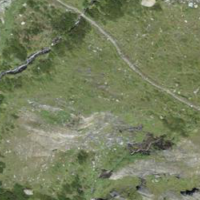
EUNIS habitat code: 26
Species observed at this site:
Leontopodium nivale